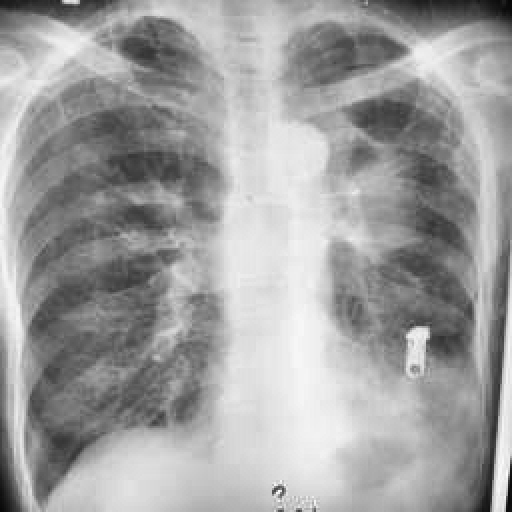
Finding: TUBERCULOSIS